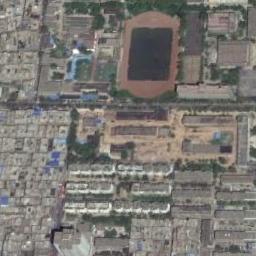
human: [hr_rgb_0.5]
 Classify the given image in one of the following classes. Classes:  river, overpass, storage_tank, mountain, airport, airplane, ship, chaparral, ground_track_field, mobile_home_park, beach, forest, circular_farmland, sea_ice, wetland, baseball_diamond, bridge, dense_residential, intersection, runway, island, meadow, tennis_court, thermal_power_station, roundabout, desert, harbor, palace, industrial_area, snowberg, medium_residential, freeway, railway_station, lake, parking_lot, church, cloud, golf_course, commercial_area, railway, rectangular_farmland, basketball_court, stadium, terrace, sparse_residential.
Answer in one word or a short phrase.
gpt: ground_track_field